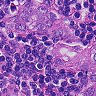
Metastatic tissue present: yes